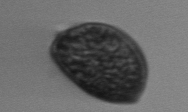
Label: Prorocentrum_micans